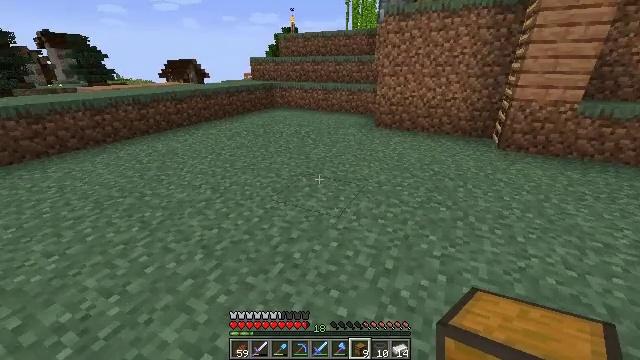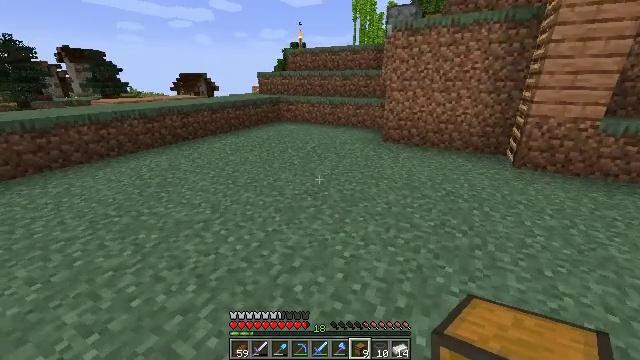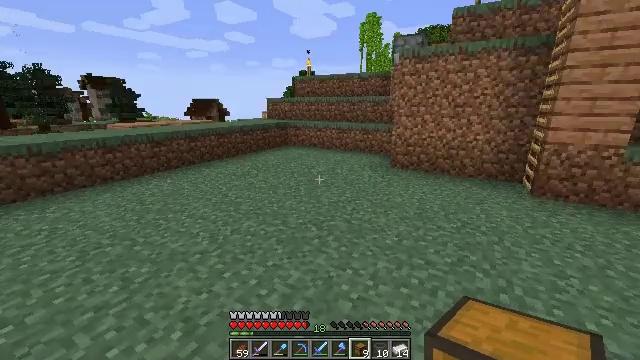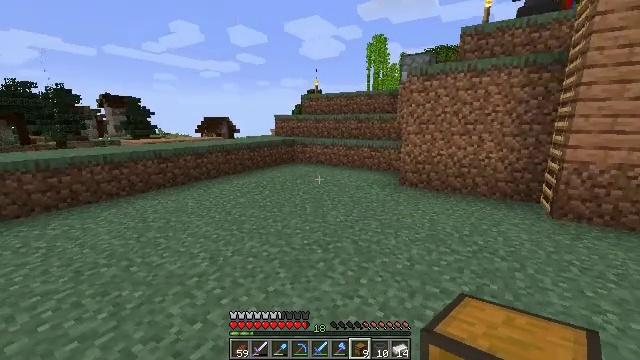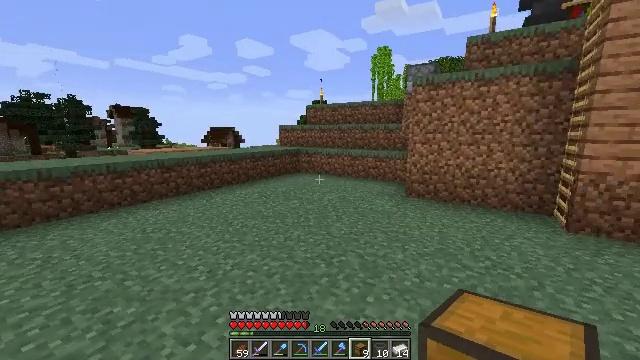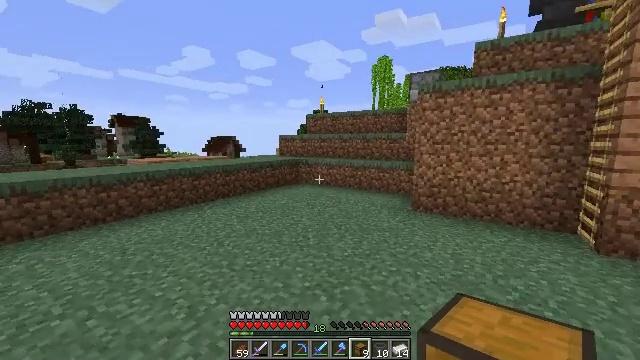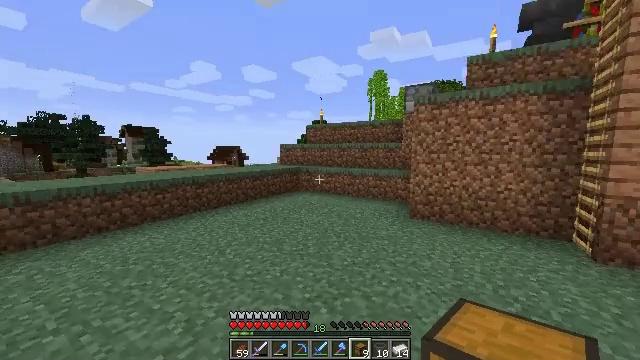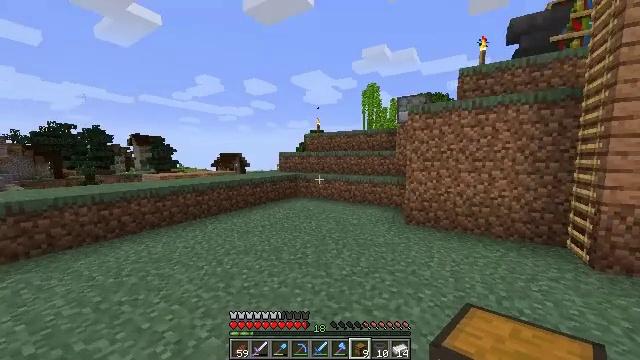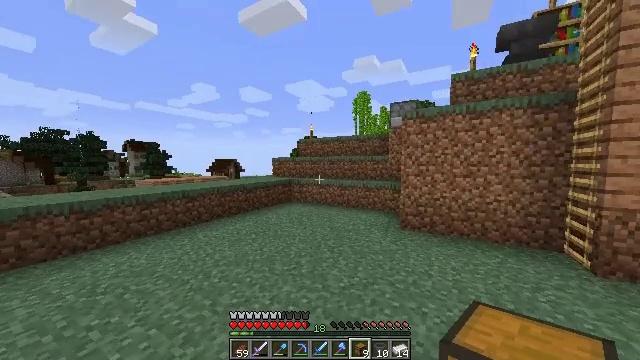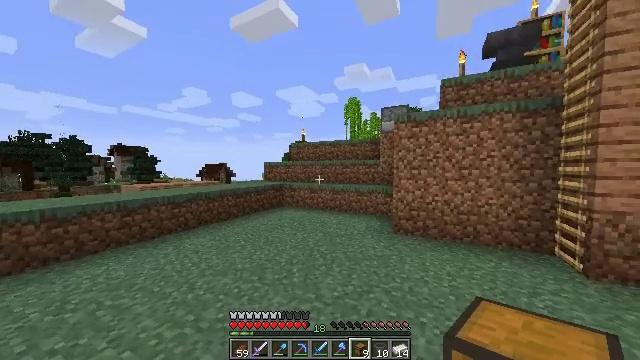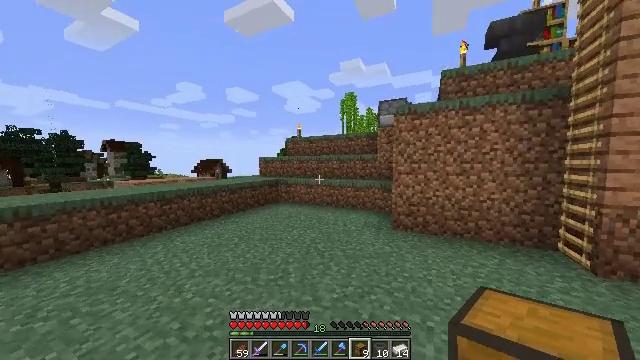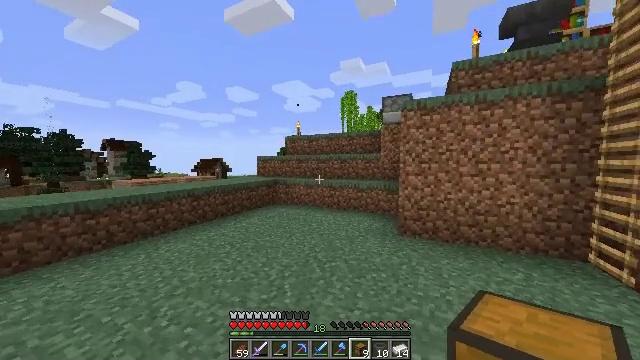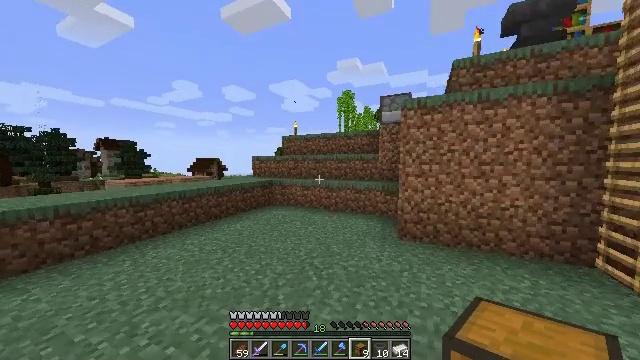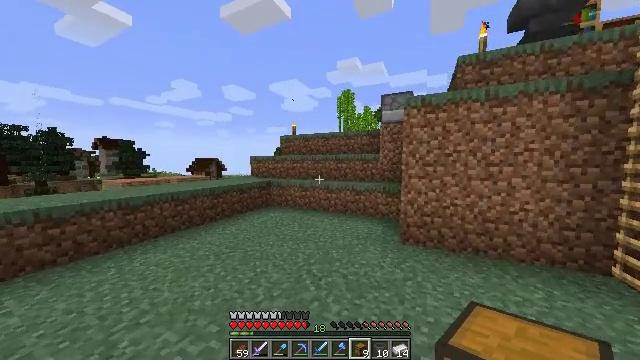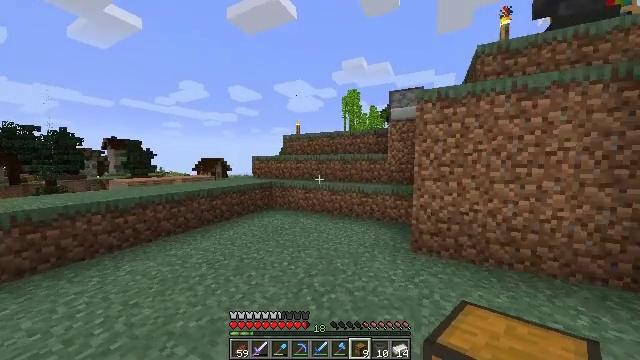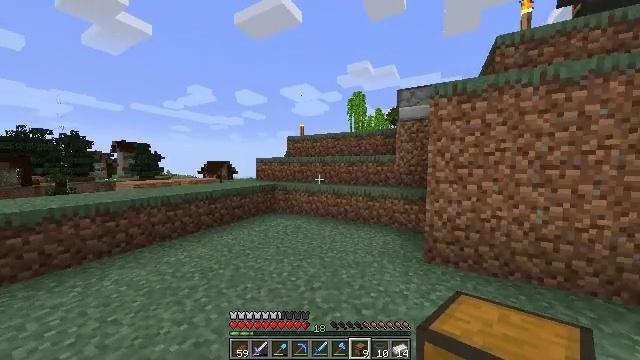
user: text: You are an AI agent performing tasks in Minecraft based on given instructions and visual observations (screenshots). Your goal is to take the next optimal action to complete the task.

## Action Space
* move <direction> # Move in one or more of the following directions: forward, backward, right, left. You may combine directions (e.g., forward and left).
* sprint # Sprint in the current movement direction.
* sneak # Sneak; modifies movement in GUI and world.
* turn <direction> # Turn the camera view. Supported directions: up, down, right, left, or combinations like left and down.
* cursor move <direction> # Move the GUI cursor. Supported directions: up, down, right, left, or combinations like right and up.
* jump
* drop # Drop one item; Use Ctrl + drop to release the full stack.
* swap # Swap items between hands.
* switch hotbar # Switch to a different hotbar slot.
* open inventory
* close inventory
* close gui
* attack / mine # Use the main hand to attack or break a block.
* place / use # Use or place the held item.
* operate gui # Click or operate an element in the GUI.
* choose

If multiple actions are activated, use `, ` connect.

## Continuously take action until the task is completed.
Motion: motion action
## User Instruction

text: Get the furnace back into your inventory.
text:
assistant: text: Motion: move forward, turn left and up
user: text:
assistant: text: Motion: move forward, turn left and up
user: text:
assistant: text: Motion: move forward, turn left and up
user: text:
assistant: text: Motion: move forward, turn left and up
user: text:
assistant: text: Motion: move forward, sprint, turn up
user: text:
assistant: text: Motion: move forward, sprint, turn up
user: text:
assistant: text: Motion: move forward, sprint, turn up
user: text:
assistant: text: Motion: move forward, turn right and up
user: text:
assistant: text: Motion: move forward, sprint, turn right and up
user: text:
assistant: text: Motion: move forward, sprint, turn right and down
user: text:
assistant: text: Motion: move forward, sprint
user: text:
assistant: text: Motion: move forward, sprint
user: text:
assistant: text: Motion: move forward
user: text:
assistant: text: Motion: move forward, sprint, turn left
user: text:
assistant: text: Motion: move forward, sprint, turn left
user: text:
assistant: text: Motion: move forward, sprint
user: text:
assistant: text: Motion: move forward, sprint
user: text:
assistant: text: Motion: move forward
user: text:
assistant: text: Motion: move forward
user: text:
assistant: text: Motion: move forward
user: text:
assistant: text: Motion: move forward, sprint
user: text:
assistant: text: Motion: move forward, sprint
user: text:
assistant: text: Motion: move forward, sprint
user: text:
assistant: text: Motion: move forward, turn right
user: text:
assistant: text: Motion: move forward
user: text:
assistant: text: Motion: move forward
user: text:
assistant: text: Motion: move forward
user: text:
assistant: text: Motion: move forward
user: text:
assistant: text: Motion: move forward
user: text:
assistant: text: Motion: move forward, turn down